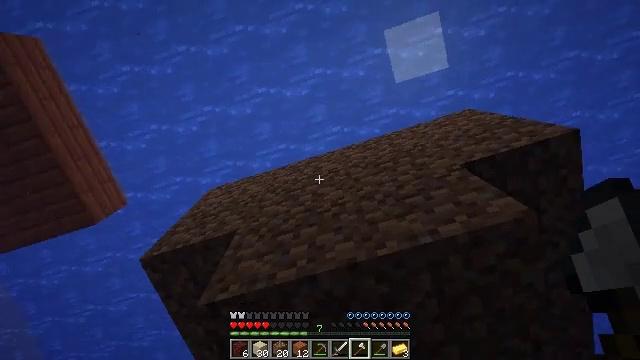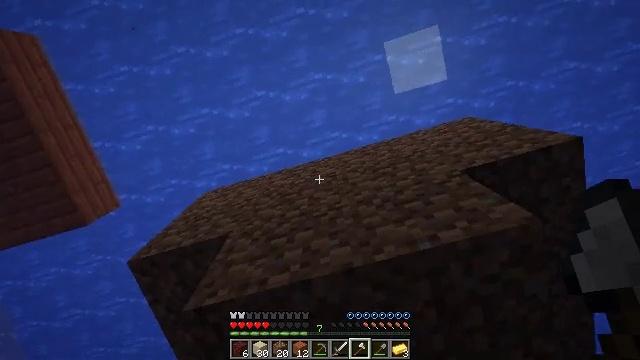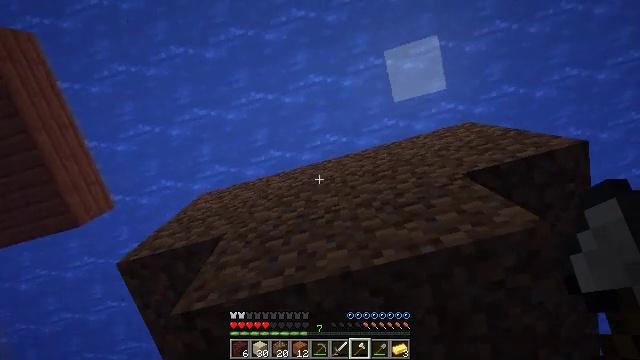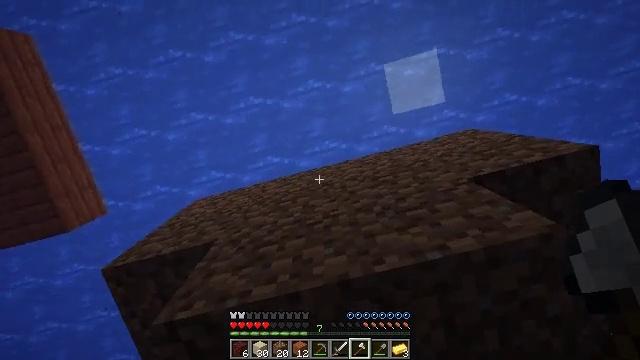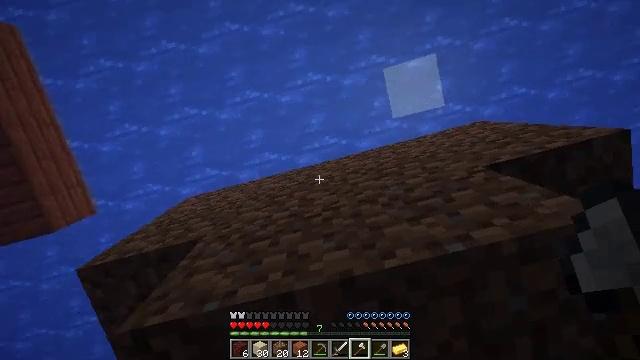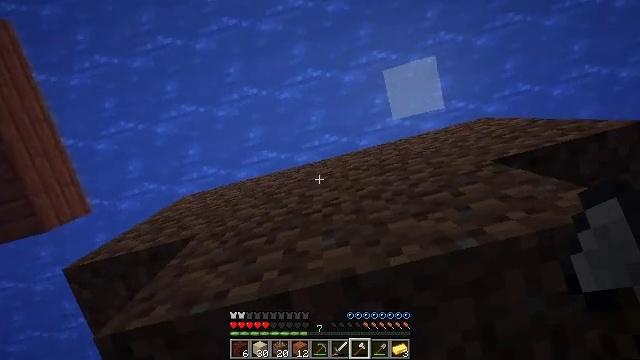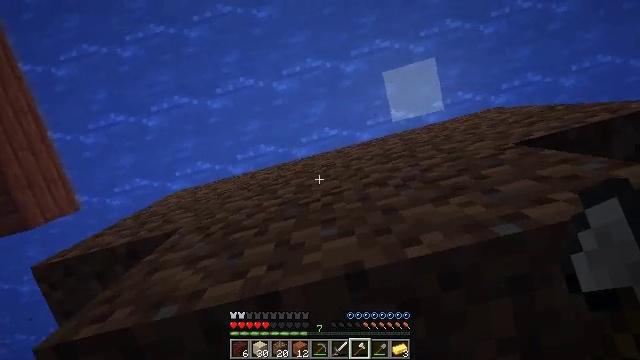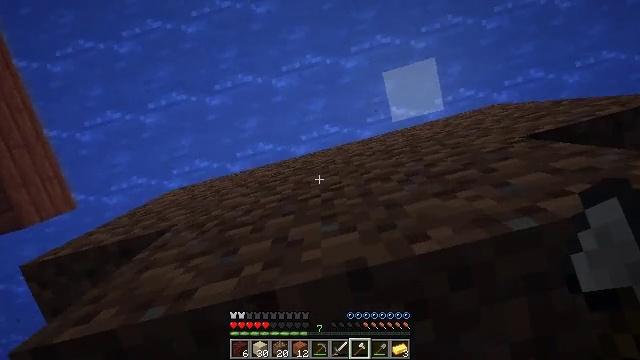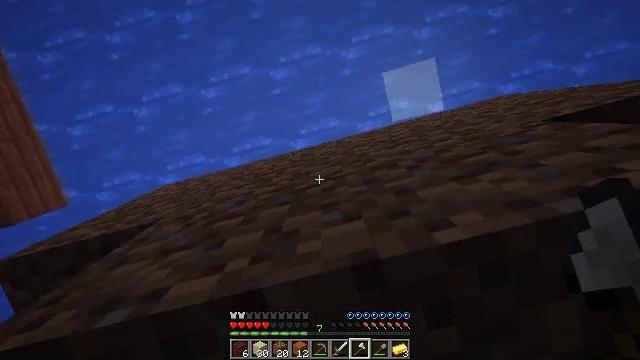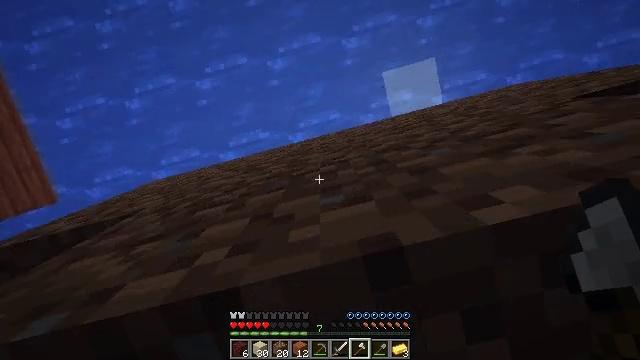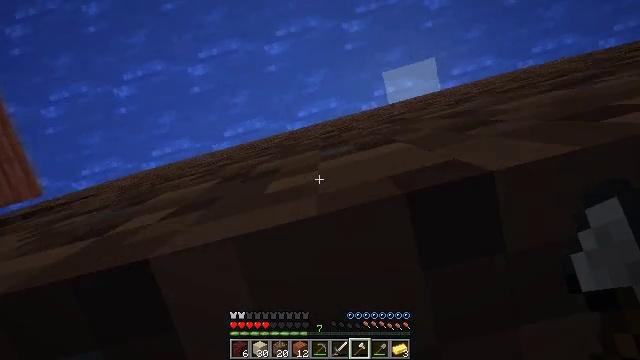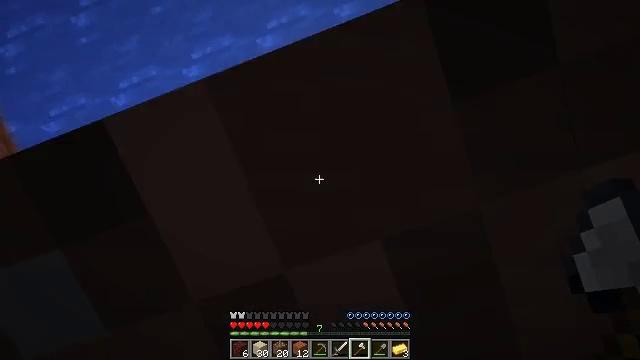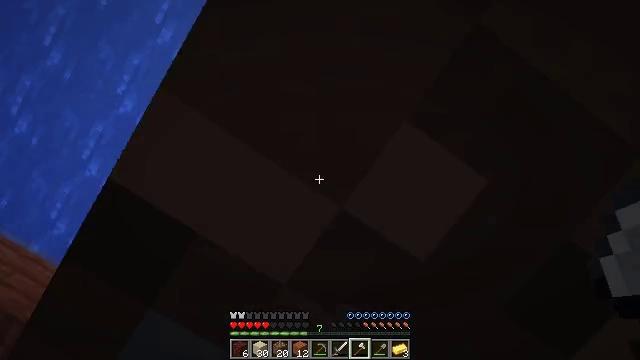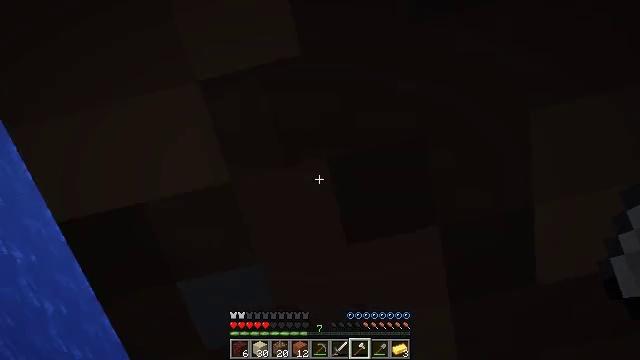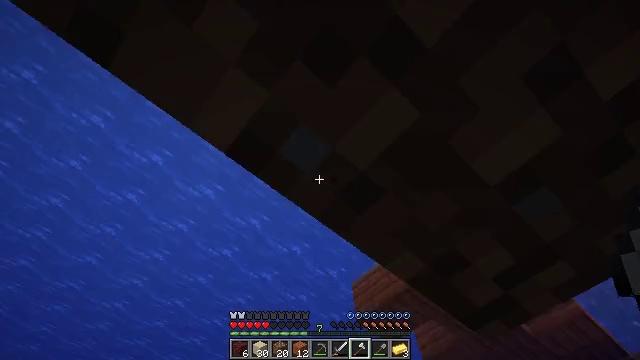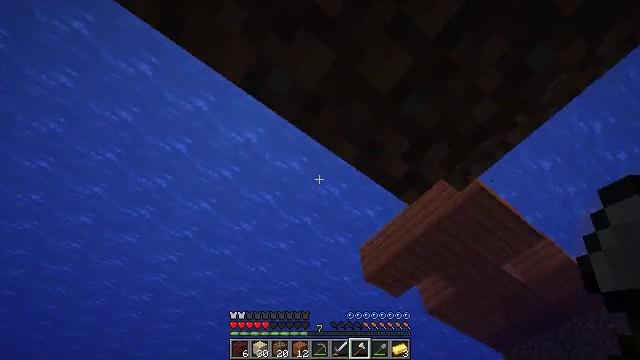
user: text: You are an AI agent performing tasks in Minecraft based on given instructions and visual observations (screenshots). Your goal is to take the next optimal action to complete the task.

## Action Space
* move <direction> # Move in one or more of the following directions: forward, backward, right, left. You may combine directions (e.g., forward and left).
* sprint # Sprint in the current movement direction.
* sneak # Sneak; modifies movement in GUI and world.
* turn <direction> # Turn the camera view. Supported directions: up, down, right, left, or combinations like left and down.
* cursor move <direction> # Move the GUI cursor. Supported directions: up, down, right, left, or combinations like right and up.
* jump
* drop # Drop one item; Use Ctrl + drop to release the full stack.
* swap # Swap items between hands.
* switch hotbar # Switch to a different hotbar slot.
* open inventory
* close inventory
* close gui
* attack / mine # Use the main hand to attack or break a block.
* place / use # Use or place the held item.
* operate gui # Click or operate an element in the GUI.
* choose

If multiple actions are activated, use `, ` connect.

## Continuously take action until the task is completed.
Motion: motion action
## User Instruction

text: Collect acacia planks from a structure.
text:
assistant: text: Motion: move forward, turn right and up, jump
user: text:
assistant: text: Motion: move forward, turn up, jump
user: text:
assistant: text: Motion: move forward, turn up, jump
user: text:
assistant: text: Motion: move forward, jump
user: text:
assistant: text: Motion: move forward, jump
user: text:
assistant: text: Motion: move forward, jump
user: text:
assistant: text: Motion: move forward, jump
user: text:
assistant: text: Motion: move forward, jump
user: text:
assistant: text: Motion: move forward, jump
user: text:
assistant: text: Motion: move forward, jump
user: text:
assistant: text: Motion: move forward, turn left, jump
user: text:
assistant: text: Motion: move forward, sprint, turn left, jump
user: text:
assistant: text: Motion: move forward, sprint, turn left and down, jump
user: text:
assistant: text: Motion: move forward, sprint, turn left and down, jump
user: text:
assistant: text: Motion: move forward, sprint, turn left and down, jump
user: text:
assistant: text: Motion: move forward, turn left and down, jump
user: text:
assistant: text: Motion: move forward, turn left, jump
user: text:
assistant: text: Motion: move forward, jump
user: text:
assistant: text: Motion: move forward, turn left and down, jump
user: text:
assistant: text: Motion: move forward, sprint, turn down, jump
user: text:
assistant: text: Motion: move forward, sprint, jump
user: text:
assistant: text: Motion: move forward, sprint, turn right, jump
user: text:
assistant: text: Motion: move forward, sprint, turn right, jump
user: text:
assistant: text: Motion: move forward, turn right and up, jump
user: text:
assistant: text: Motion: move forward, turn right, jump
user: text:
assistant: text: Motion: move forward, jump
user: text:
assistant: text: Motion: move forward, jump
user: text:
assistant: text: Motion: move forward, jump
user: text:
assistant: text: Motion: move forward, sprint, jump
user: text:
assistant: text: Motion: move forward, sprint, turn right and up, jump